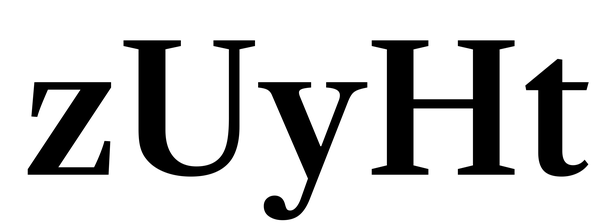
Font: LibreCaslonText_SemiBold